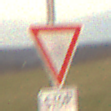
Verkehrszeichen: VorfahrtGewaehren
Zusatzzeichen unten: Entfernungsangaben3
Umgebung: Outdoor, Nature
Tageszeit: SunriseSunset
Wetter: PartlyCloudy
Licht: Natural
Jahreszeit: NotSpecified
Kontrast: LowContrast